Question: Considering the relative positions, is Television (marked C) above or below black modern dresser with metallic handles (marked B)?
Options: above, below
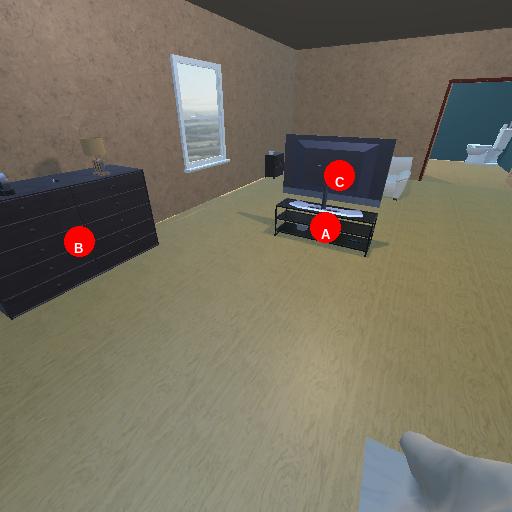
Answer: above